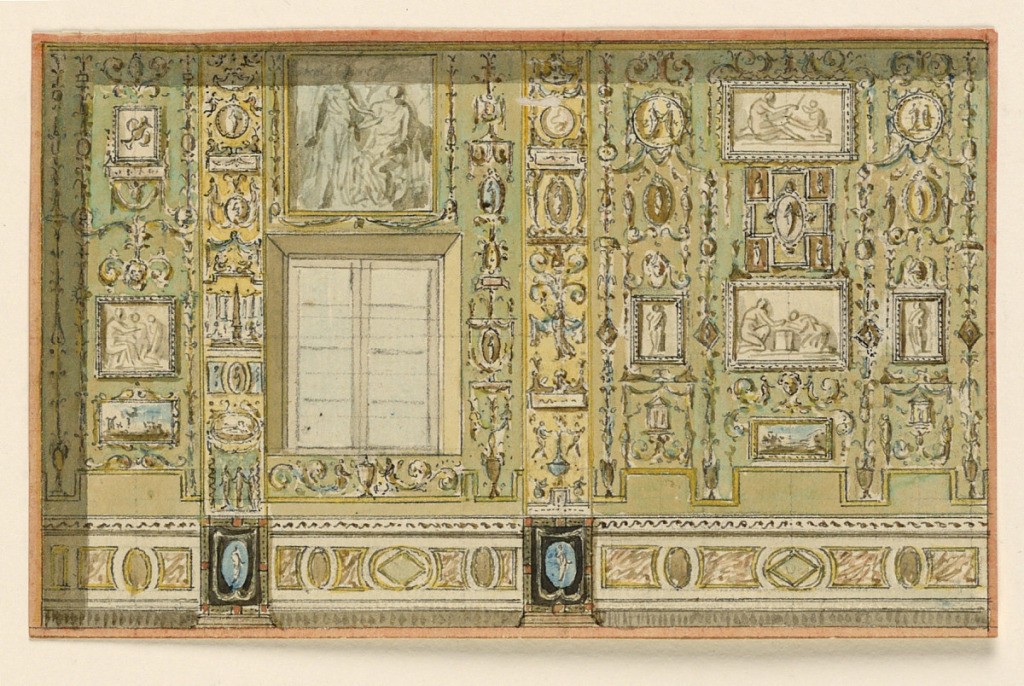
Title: Design for a Salon Wall
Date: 1790
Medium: Pen and ink, brush and watercolor, black crayon on paper
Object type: drawing
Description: A wall panel separeted by a pilaster and a window is in the second panel.